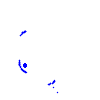
Particle: electron